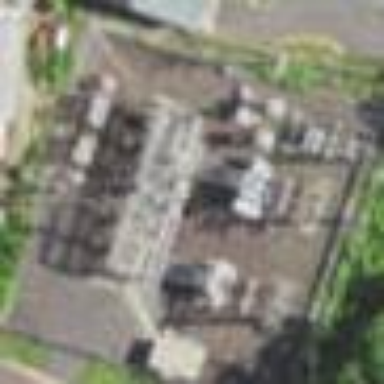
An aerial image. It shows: Distribution substation surrounded by fence.